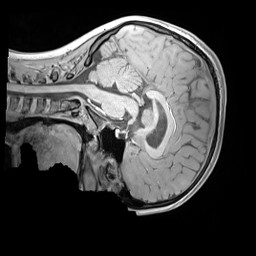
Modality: MP2RAGE
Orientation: sagittal
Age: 10
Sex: male
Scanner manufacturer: siemens
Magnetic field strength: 3 T
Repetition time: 4 s
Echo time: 0.00303 s